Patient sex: M
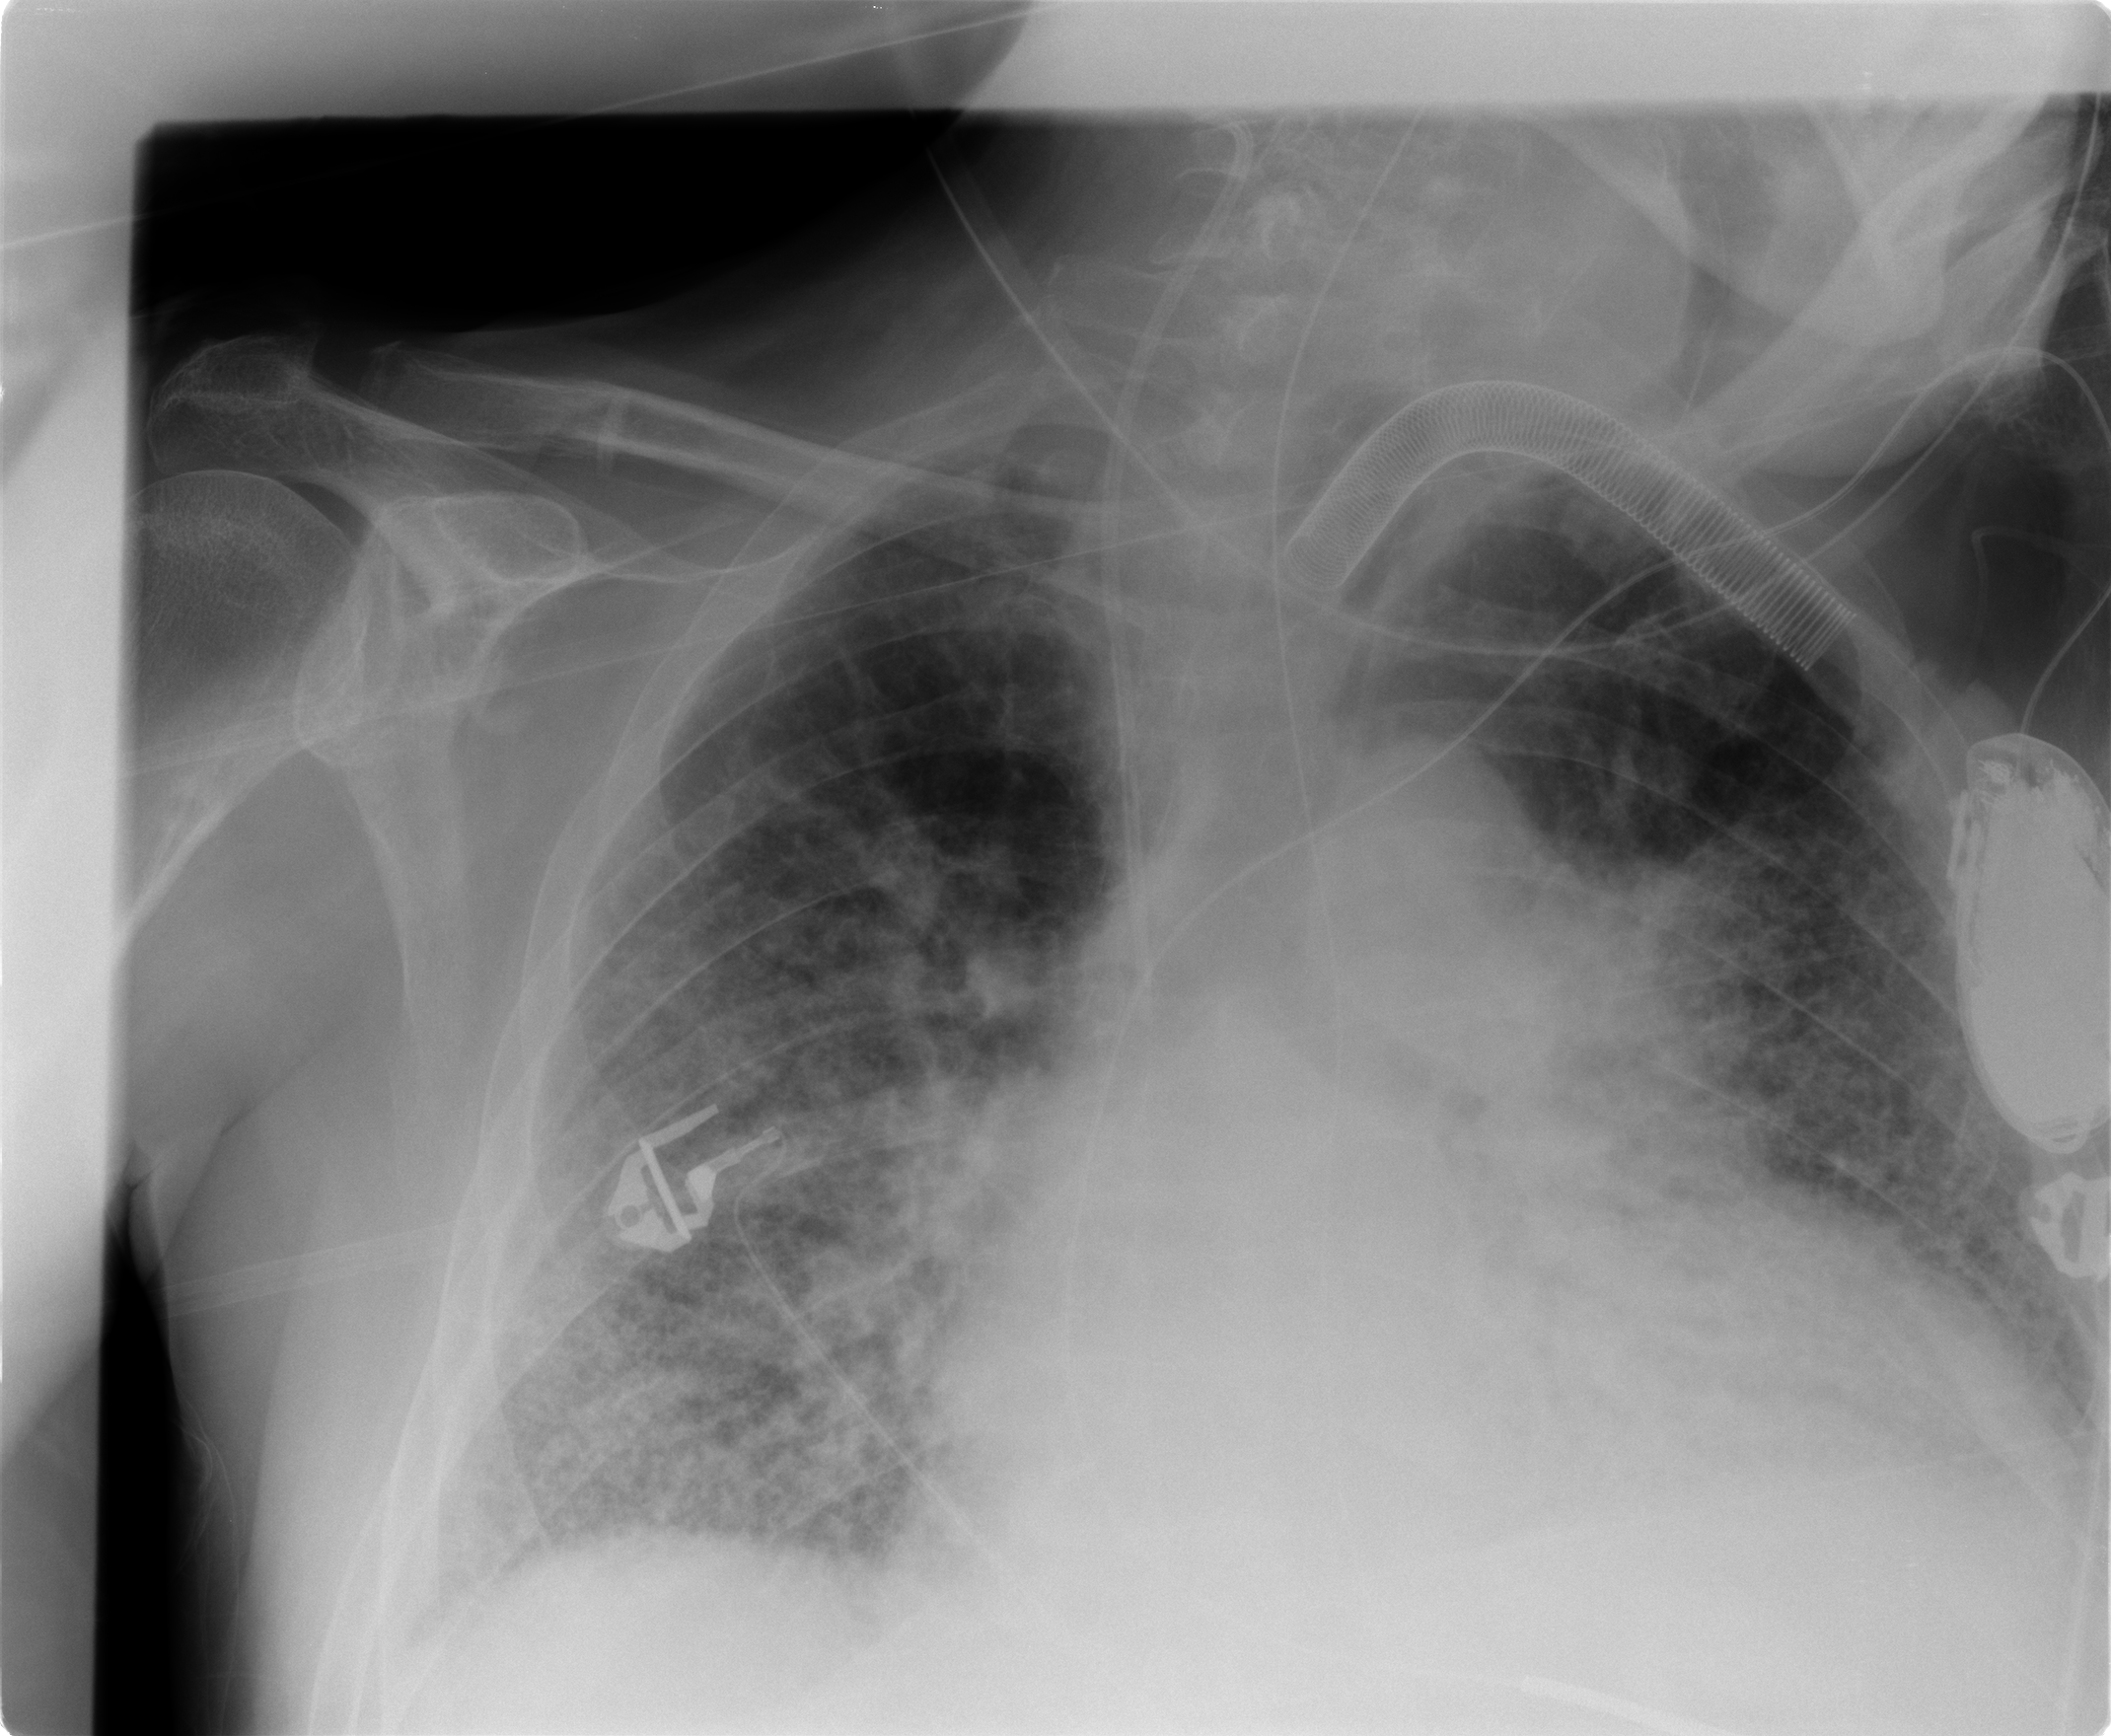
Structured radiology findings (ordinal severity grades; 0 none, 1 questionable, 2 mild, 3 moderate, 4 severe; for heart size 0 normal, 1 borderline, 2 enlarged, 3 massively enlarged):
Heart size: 2
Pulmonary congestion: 3
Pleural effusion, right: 2
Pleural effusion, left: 2
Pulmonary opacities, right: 3
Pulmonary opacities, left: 3
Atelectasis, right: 2
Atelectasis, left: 2